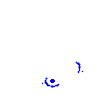
Particle: kaon